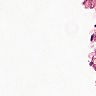
Metastatic tissue present: no